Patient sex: M
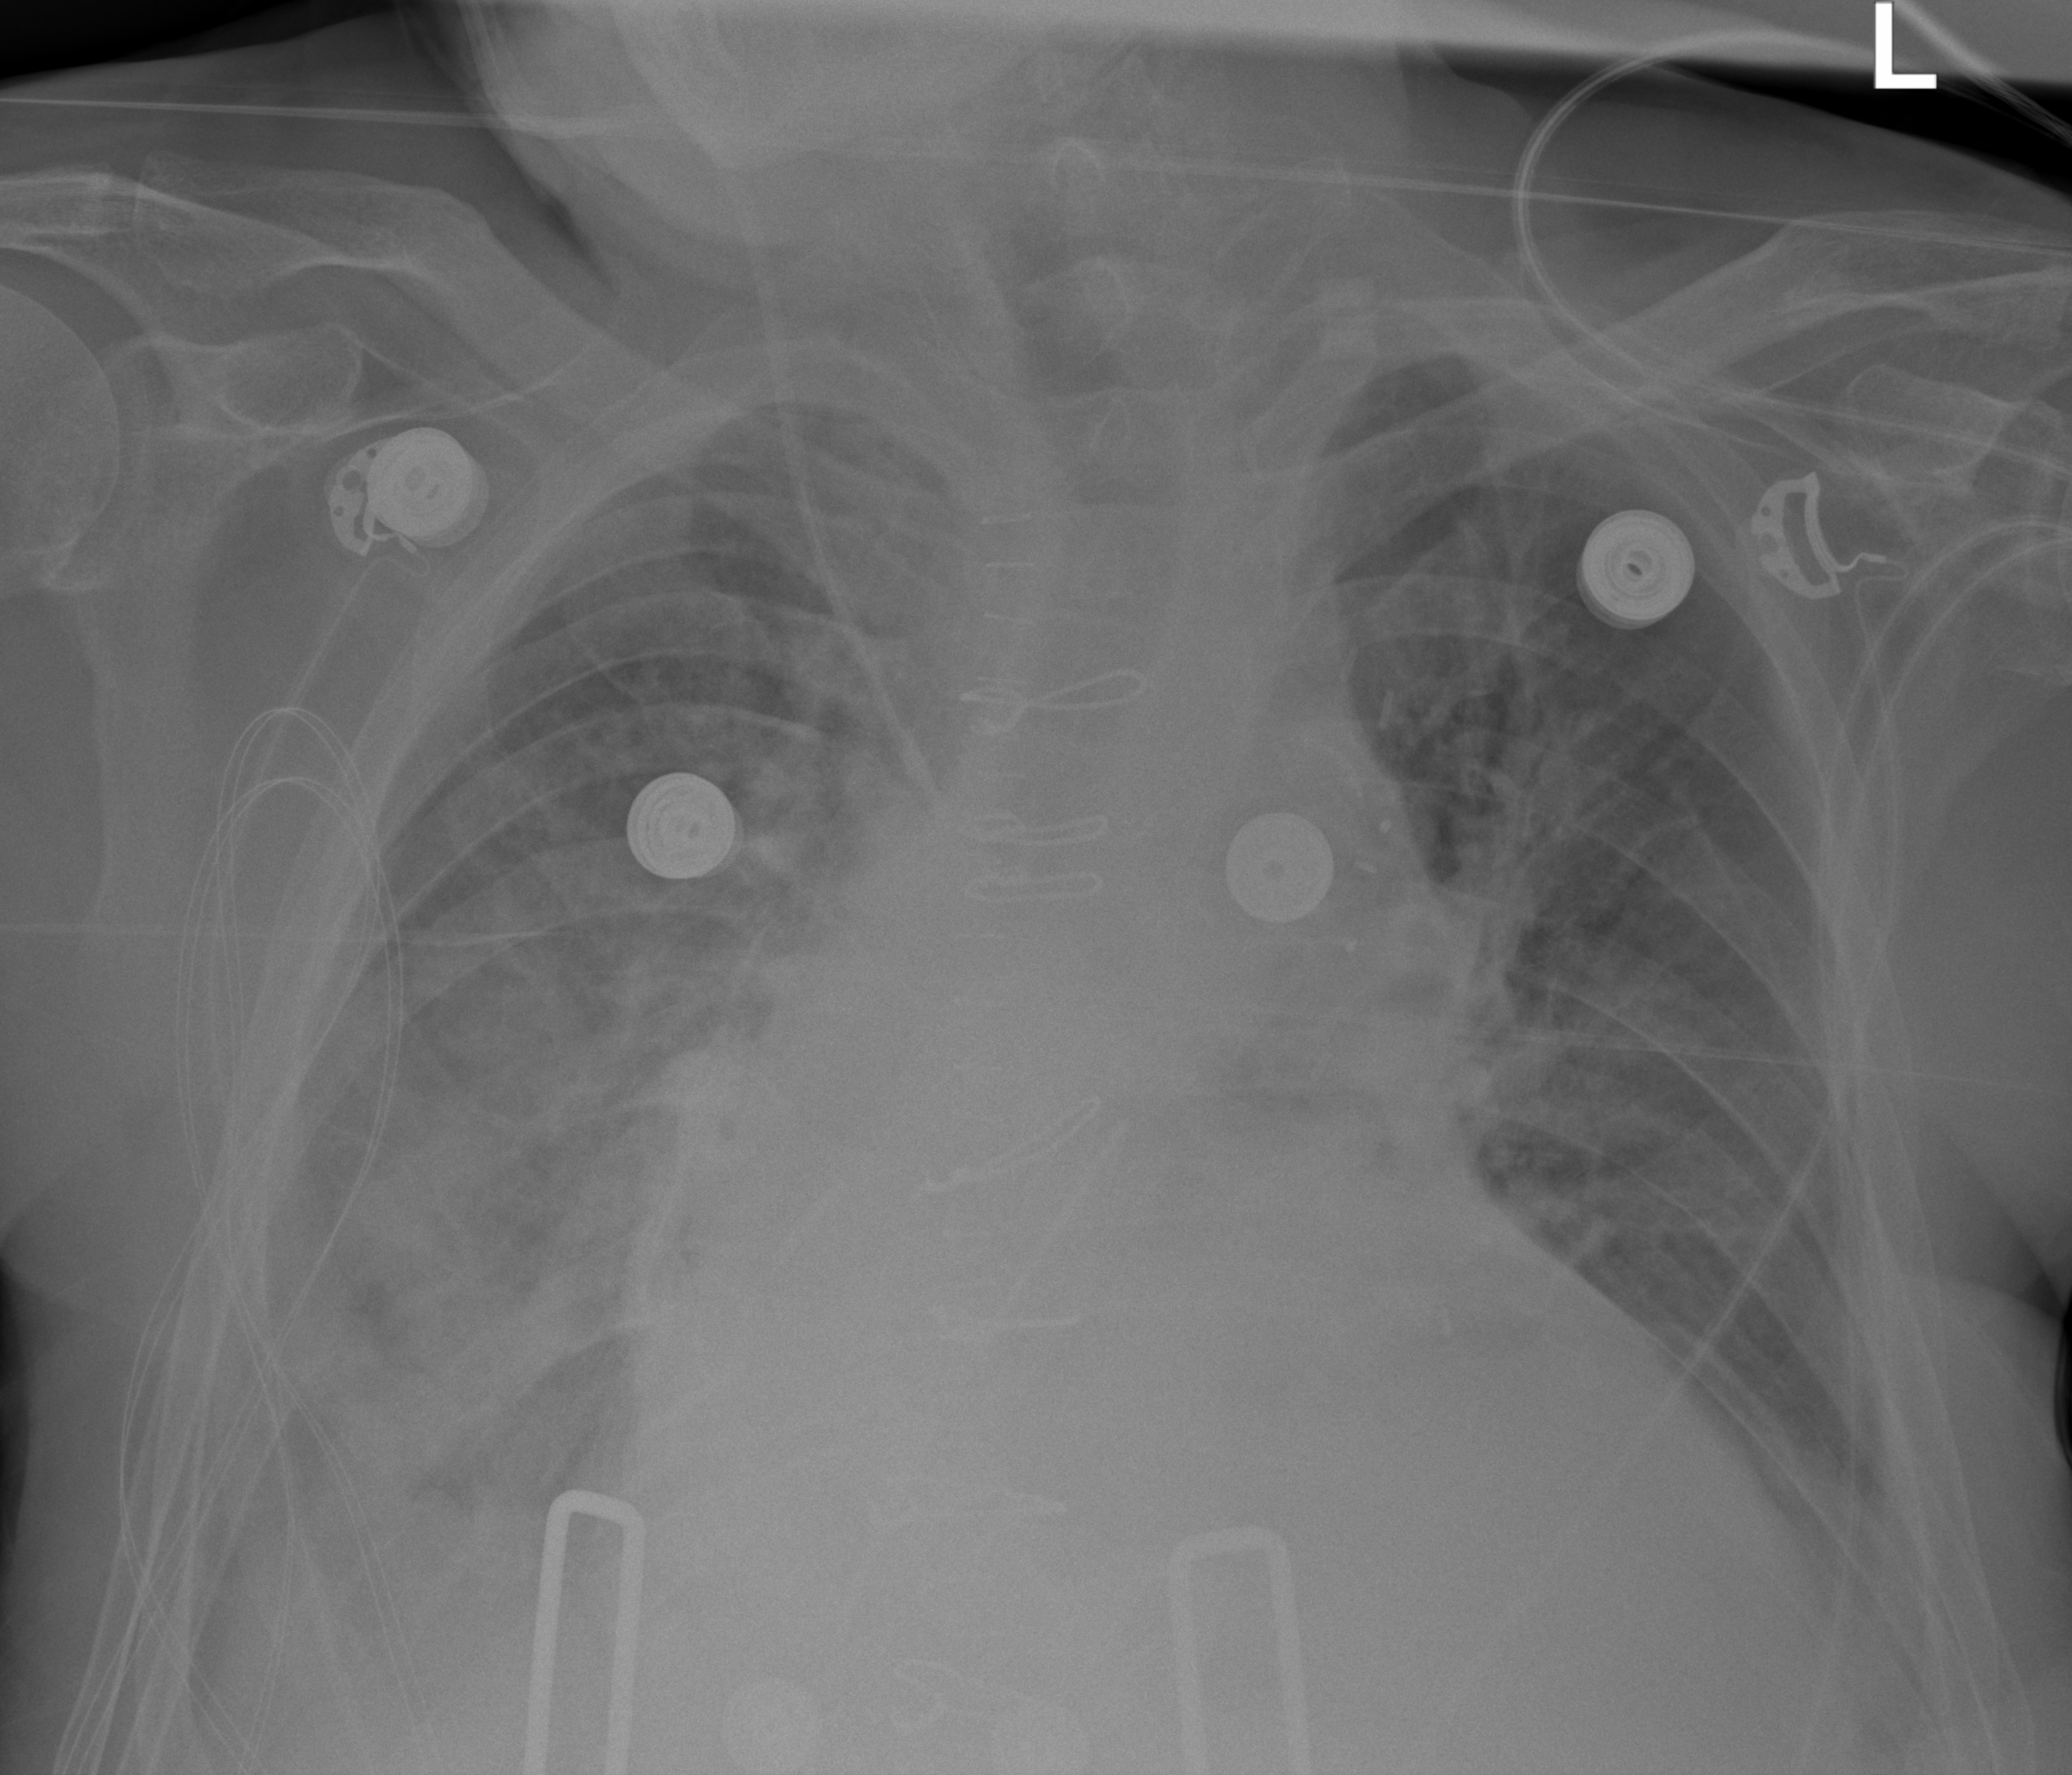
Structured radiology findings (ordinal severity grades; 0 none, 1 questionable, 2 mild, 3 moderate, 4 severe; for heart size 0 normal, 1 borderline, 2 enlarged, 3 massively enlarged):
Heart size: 2
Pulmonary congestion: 2
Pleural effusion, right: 3
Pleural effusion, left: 2
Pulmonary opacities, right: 2
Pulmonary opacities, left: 0
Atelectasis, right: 3
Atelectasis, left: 2